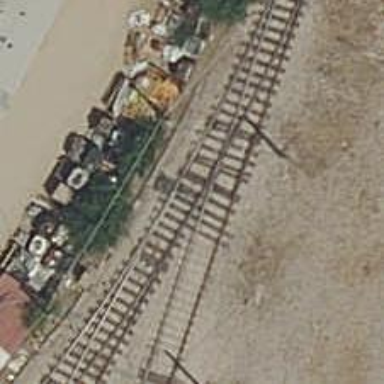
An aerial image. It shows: Railway switch.